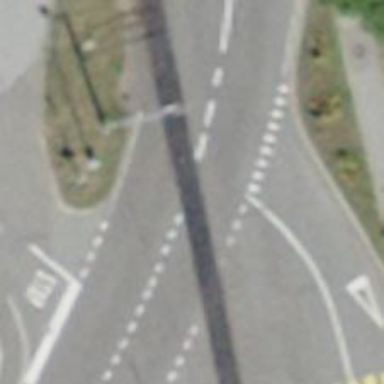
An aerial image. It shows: Level crossing with full barriers and lights.